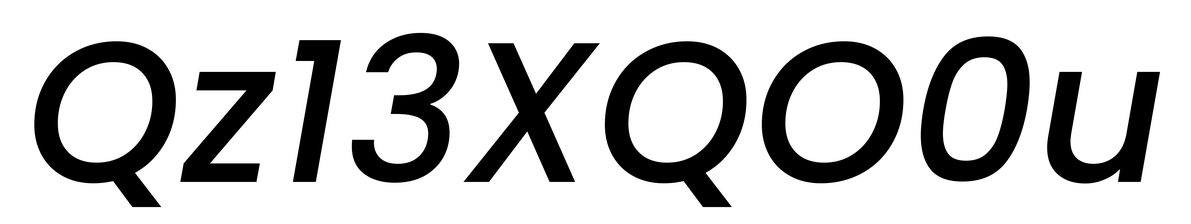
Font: Poppins-MediumItalic